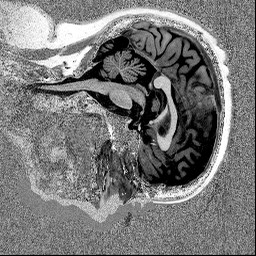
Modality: UNIT1
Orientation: sagittal
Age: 68
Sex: female
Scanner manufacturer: siemens
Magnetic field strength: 3 T
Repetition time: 5 s
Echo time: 0.00298 s